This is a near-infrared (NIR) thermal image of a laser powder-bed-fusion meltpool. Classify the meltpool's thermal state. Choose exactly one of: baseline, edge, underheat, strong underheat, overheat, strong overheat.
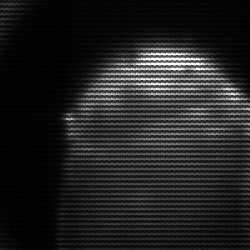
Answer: edge